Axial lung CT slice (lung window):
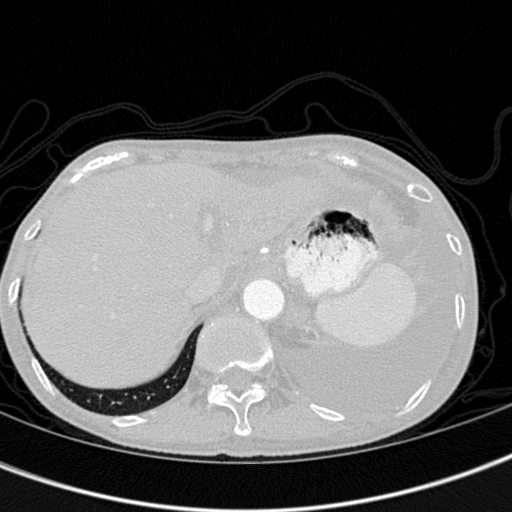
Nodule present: no